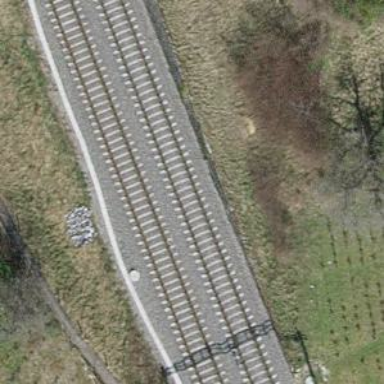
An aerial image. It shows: Single railway track with electrified contact line.